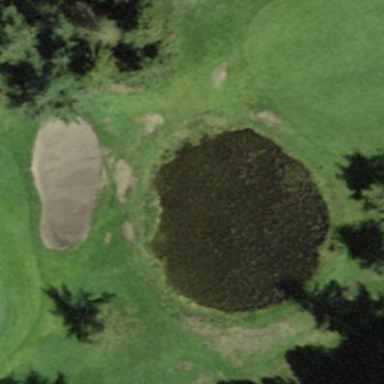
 serving as water hazard for golf course."